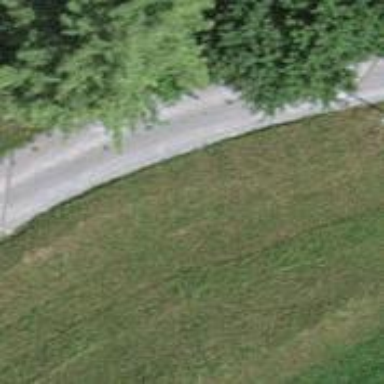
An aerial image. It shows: Gravel driveway designated as service road.